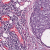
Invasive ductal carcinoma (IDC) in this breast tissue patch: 0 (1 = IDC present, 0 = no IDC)